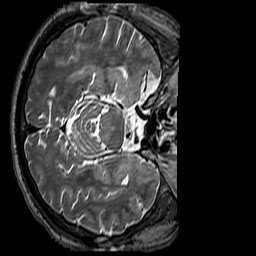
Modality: T2w
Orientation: axial
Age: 62
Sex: male
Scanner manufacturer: siemens
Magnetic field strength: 3 T
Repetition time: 3.2 s
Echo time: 0.212 s